Question: My SQL database has only 3 tables. 1 is called Country, another is called CountryAlias and the last is Person.

The relation between tblCounty and tblCountyAlias is 1 to many using the [Country] column in both as the relating column. And then the relation between tblCountry and Person is the same. This example should be fairly textbook.
The problem I have is, it appears that EF wants me to only make associations via the Primary Key (or should I call it the Entity Key). So, my questions are:
1) Does EF only want me to make associations where at least one side of the entity uses the Entity Key
2) Is the Entity Key the same as a primary key (ie, is it safe to remove it from ID and make Country the Entity Key)?
3) Am I fighting the way EF wants to work. Learning WPF means fighting will only result in much pain and failure but I'm not sure if this also applies to EF?
Thanks
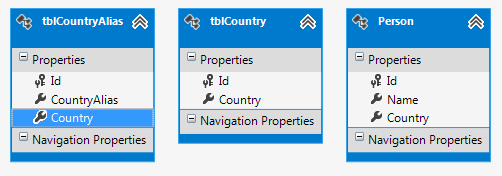
Answer: First of all, you haven't specified which type of Entity Framework you use, but from the context (Entity Key) I guess you are using most likely the Code First type (or maybe Model first)
To make your association work, this is how your model should look like:

As you can see, it doesn't violate any rules of the Entity Framework to use string type primary keys. (I've included an Id in the Person table, because a person's name might not be unique)
based on my experience are:
1) When you create a foreign key in MSSQL with 1 to many, then the first side's (tblCountry in this case) column(s) has to be unique. See <URL>
So basically it doesn't have to be primary key, but it is much easier to use a primary key. But this primary key can be mapped to a string property, or to multiple properties as well (see composite primary keys)
2) Yes, it is the same and I presume the Country column is mapped to a string property which can be unique, so it is perfectly safe to use it as an Entity Key.
3) No you are not fighting the ways and even if you were I think one should always fight a bit with an API to know its limits and characteristics.
I hope this helps!
By the way, when you create a new entity in your model (right click in your model and Add New option) you can choose whatever Entity Key you want, like this: